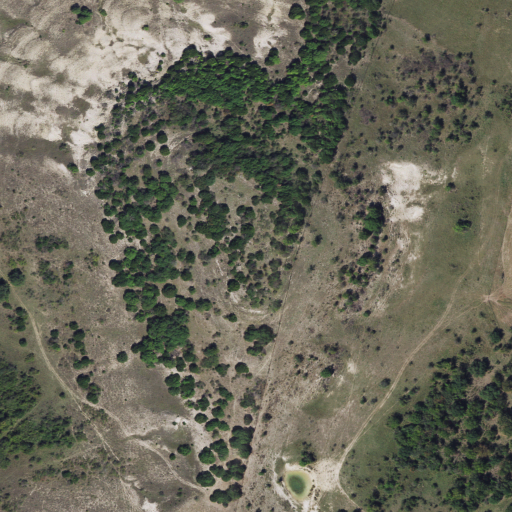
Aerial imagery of mountain in Texas named Chaney Point containing shrub, grassland, deciduous forest, and evergreen forest